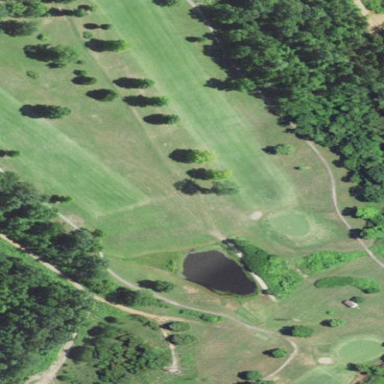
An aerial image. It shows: Rough grassy area used for golf.